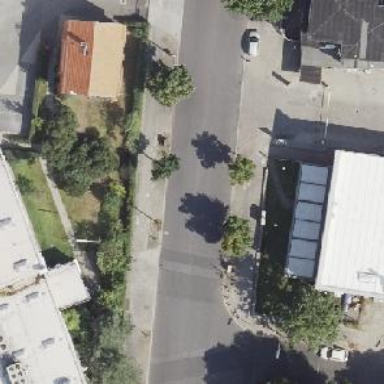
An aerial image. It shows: Broadleaved deciduous tree with parking obstacle nearby.